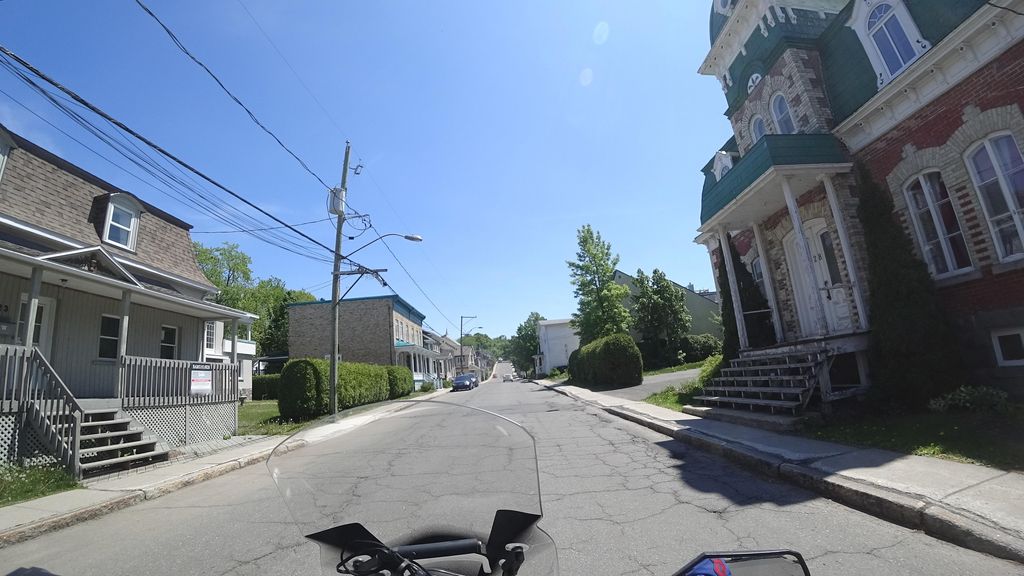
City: quebec_city